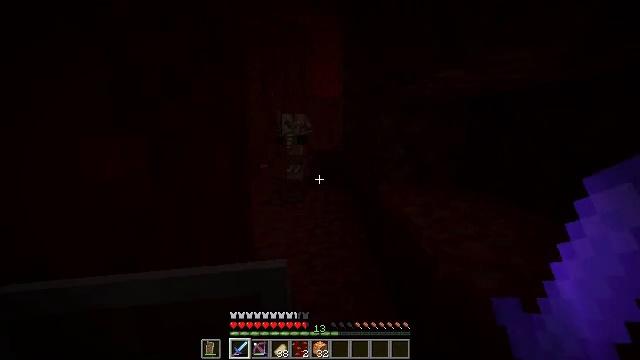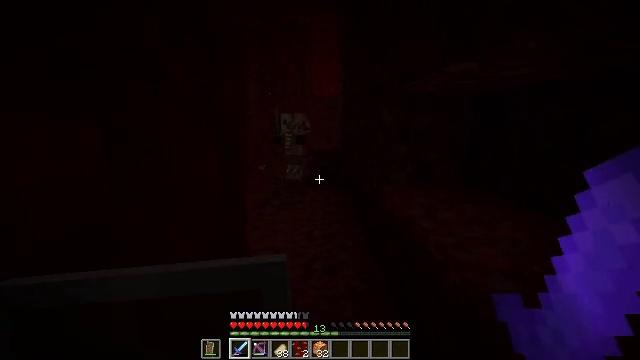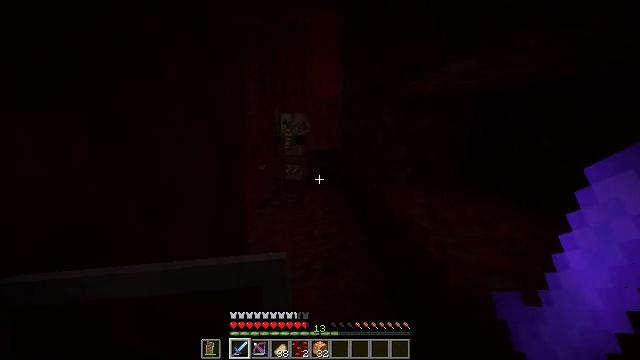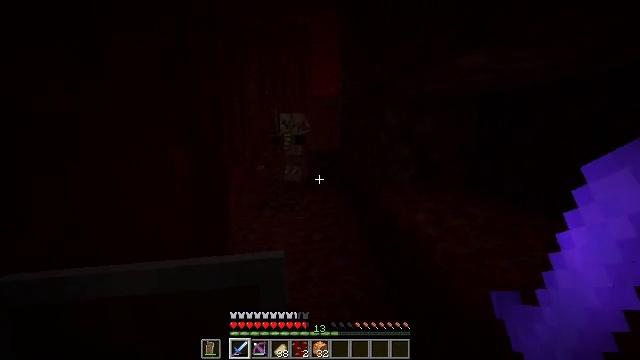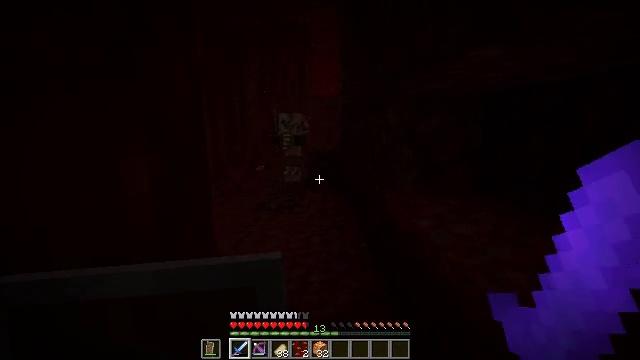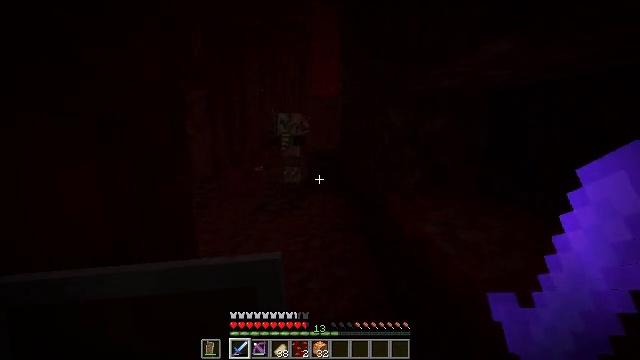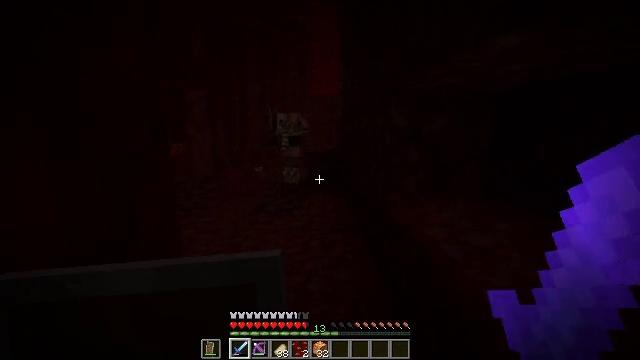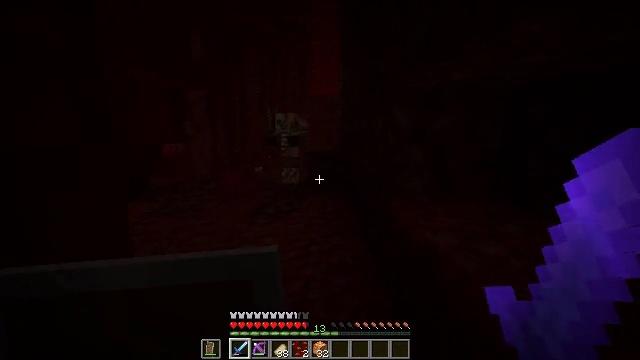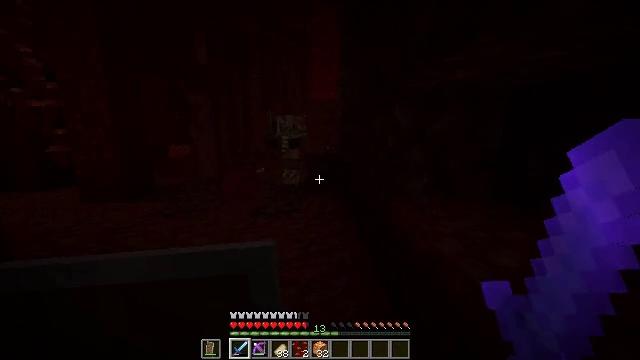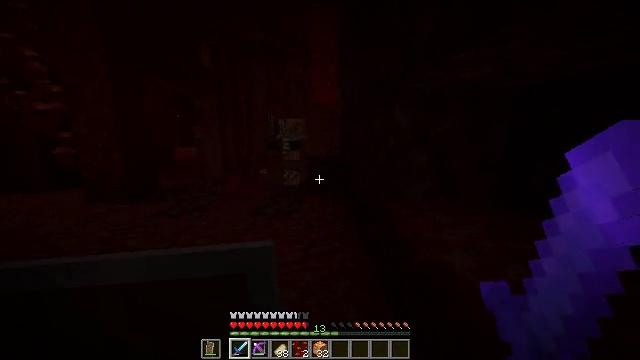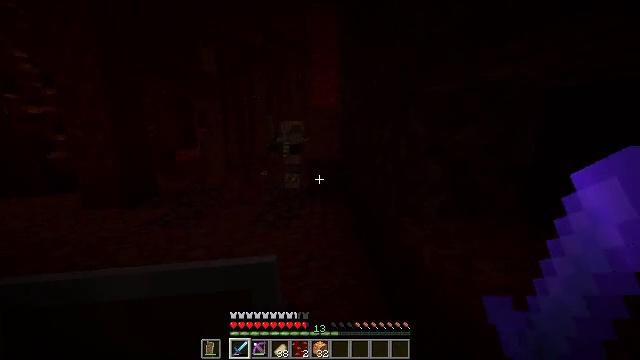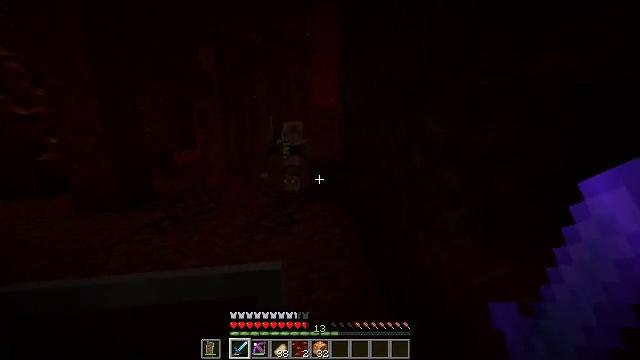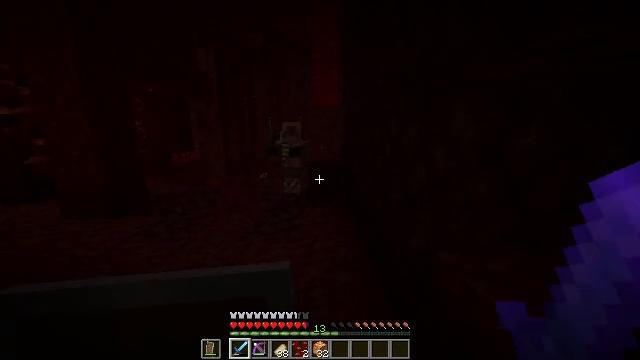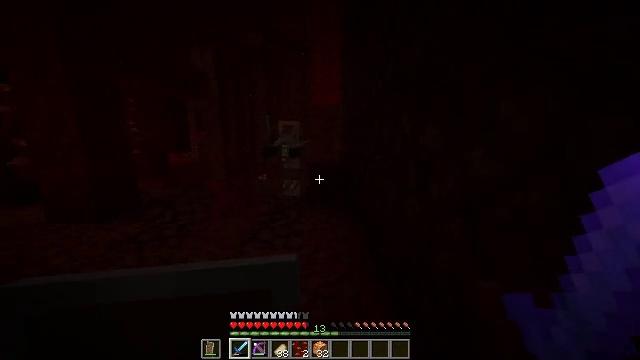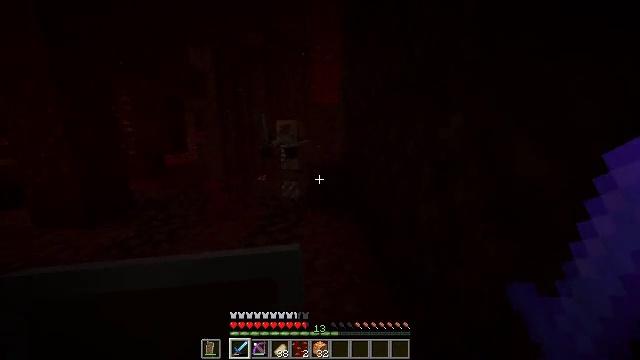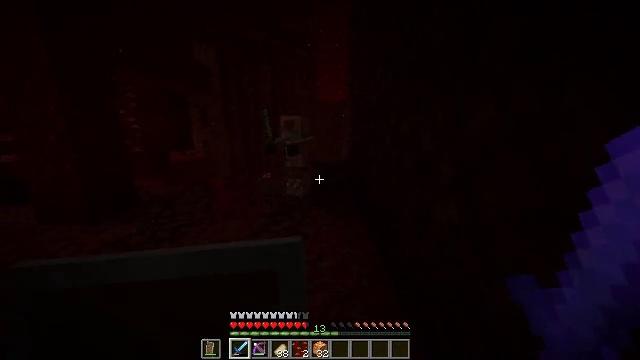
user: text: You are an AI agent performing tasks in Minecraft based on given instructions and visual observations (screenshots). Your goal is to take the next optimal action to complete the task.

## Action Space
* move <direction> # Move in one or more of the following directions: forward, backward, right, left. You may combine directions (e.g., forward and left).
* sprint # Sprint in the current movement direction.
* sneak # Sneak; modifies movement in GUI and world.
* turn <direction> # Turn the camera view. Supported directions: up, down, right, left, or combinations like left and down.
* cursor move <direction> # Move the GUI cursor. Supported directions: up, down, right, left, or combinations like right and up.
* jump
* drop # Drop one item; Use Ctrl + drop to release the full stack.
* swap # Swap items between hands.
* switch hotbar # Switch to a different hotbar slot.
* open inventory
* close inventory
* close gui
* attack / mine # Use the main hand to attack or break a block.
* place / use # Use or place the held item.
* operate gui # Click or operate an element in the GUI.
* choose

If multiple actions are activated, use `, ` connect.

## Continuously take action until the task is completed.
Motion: motion action
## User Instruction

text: Remove weeping vines from the inventory.
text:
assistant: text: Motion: no_op
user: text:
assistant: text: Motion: no_op
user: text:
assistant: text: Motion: move forward
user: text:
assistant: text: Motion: move forward
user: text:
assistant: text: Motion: no_op
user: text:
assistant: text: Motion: no_op
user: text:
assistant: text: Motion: move forward
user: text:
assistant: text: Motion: move forward
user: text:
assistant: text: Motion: move forward
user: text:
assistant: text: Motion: move forward
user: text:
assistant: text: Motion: move forward
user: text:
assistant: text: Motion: move forward
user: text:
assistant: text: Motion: move forward
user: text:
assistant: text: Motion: move forward
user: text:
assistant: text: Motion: move forward, turn left
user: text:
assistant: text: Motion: move forward and move left, turn left and down
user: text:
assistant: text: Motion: move forward and move left, turn left
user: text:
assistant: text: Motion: move forward and move left, jump
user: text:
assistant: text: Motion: move forward and move left, jump
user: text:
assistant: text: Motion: move forward, jump
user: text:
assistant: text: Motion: move forward, jump
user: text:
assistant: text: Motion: move forward, jump
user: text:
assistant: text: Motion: move forward, jump
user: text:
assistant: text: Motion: move forward and move left
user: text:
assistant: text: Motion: move forward and move left
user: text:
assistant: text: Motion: move forward and move left
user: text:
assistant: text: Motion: move forward and move left
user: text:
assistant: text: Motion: move forward and move left, turn right and down
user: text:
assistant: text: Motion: move forward and move left, turn right and down
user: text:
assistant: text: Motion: move forward and move left, turn right and down